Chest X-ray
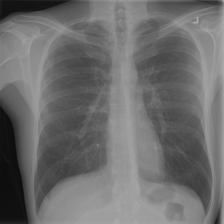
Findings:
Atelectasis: negative
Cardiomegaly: negative
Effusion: negative
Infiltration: positive
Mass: negative
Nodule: negative
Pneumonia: negative
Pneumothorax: negative
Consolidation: negative
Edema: negative
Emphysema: negative
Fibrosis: negative
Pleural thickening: negative
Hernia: negative